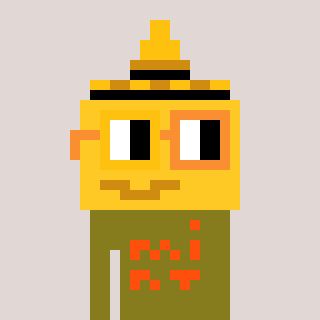
a pixel art character with square yellow and orange glasses, a mustard-shaped head and a gunk-colored body on a warm background